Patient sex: F
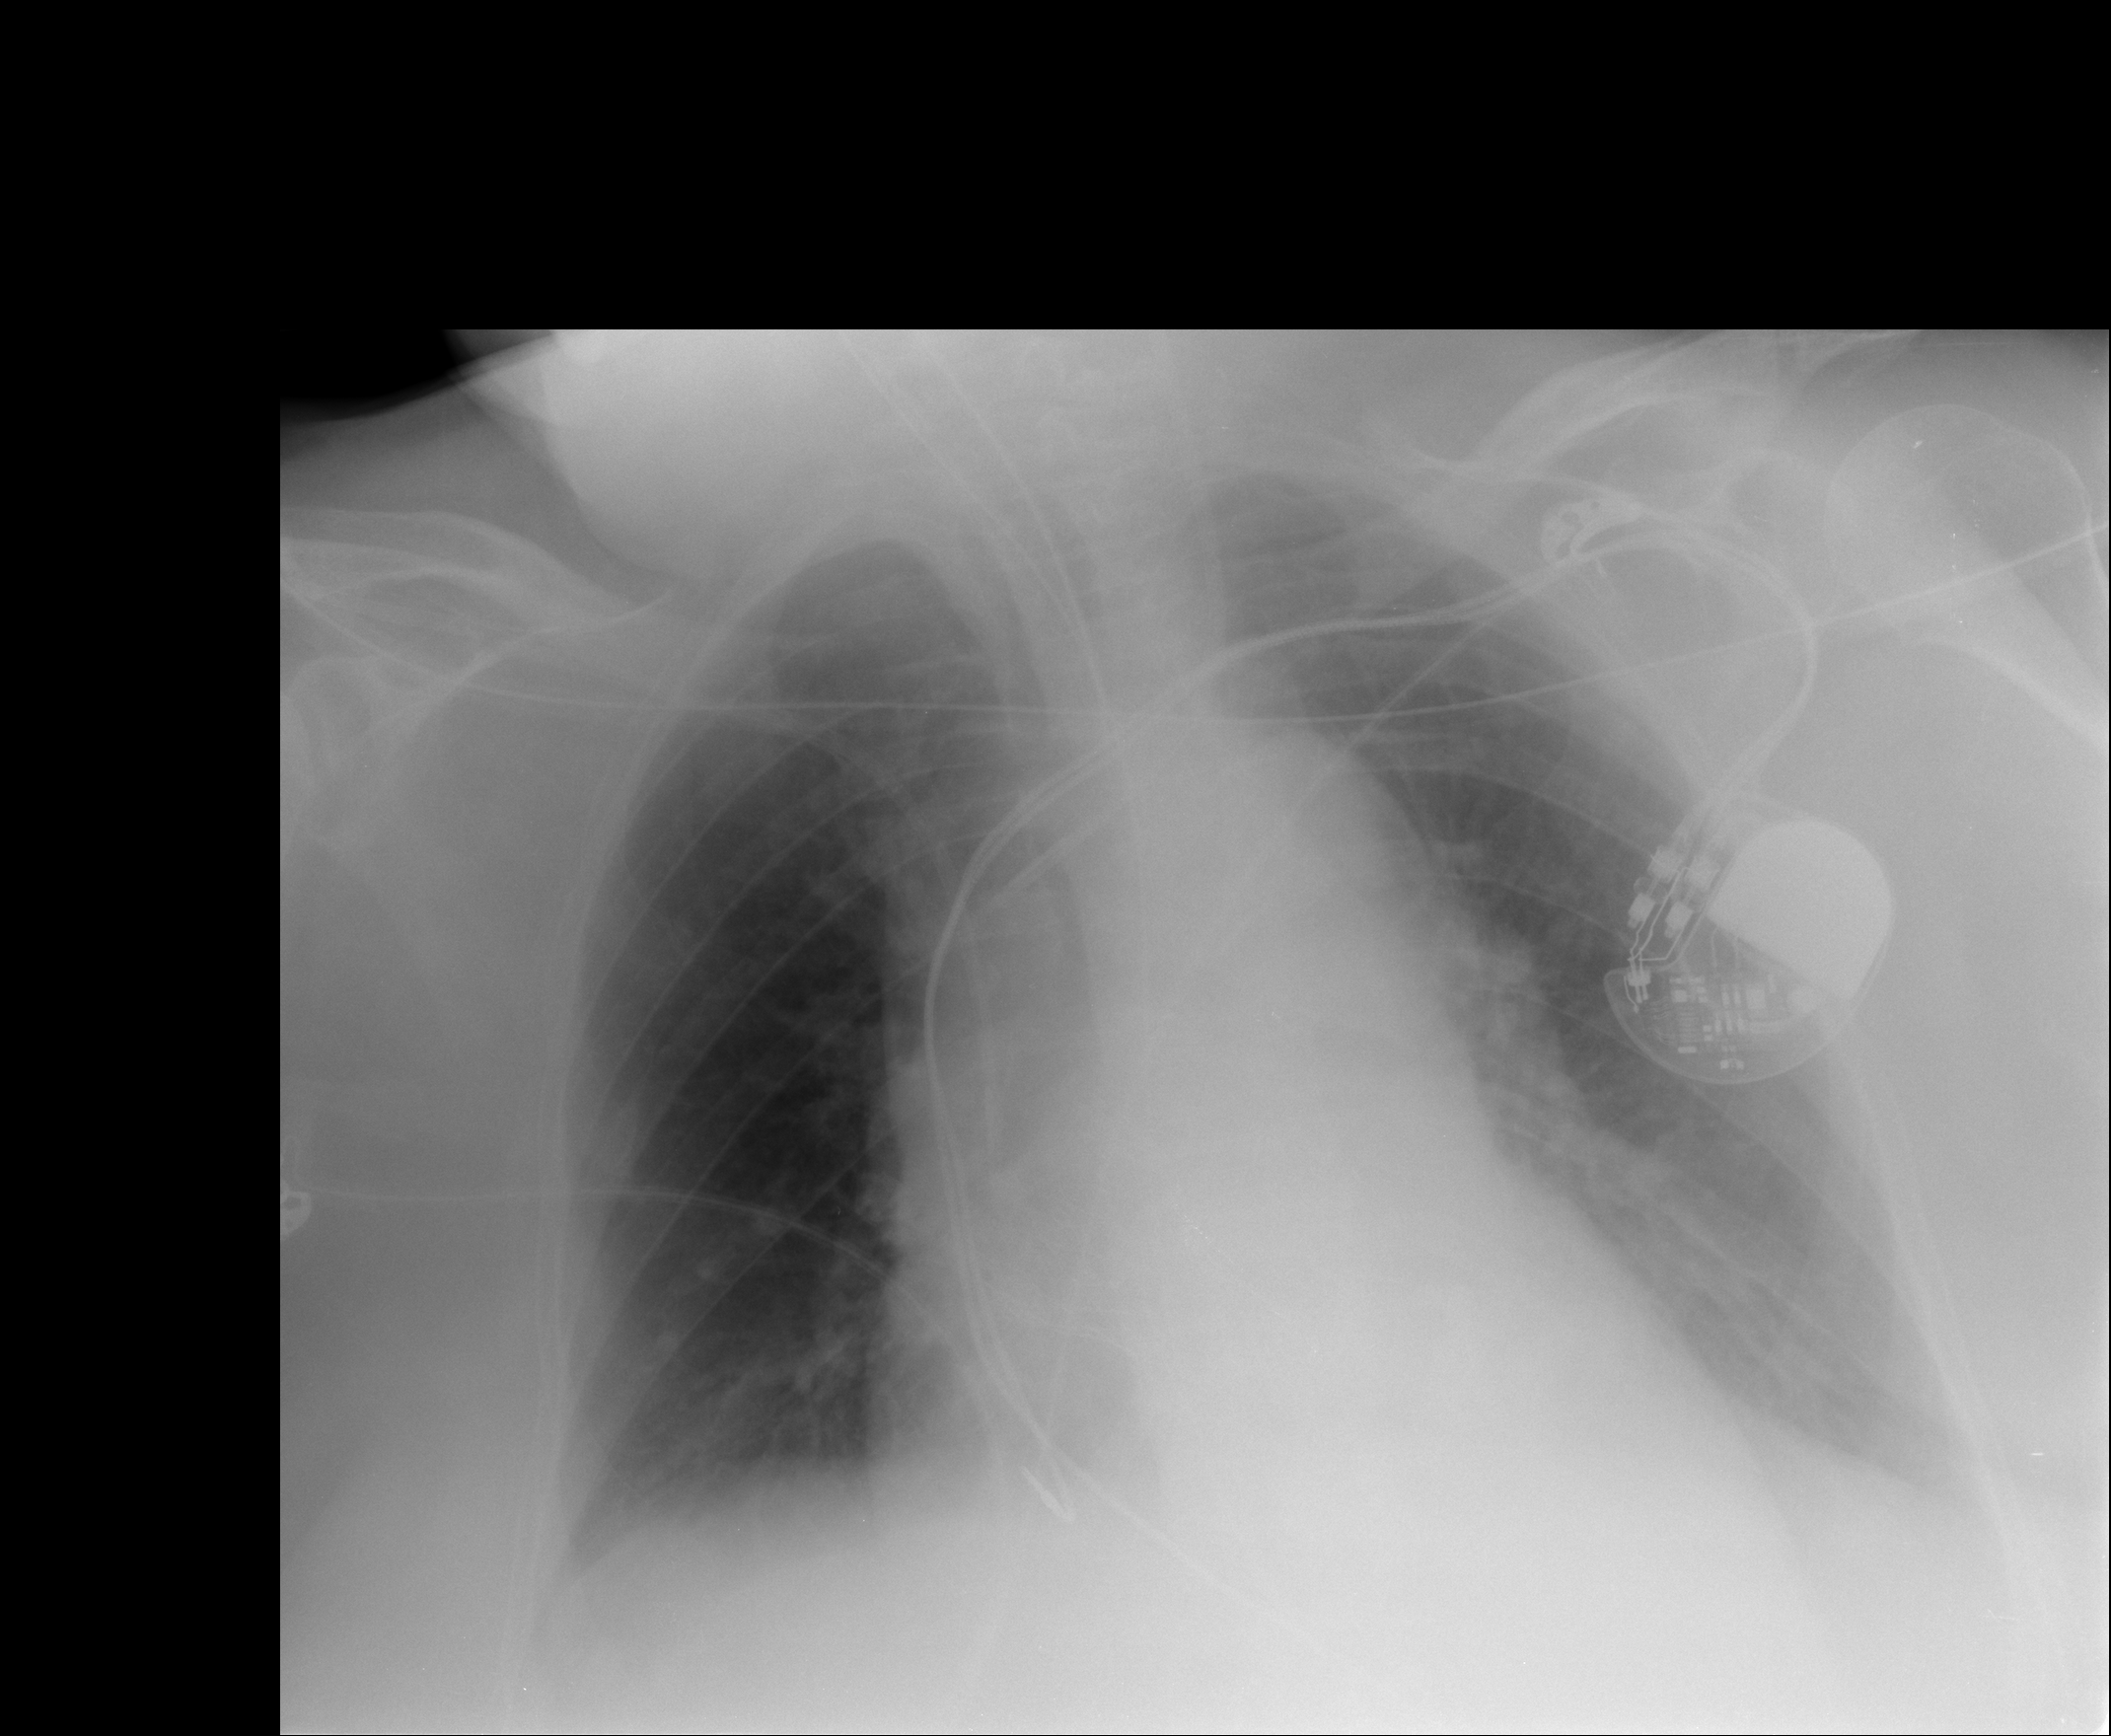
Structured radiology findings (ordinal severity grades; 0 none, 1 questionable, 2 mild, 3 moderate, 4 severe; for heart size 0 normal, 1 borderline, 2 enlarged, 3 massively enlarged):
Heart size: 2
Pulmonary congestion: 1
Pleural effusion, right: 2
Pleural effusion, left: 2
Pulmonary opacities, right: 0
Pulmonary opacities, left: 0
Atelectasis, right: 2
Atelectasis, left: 2